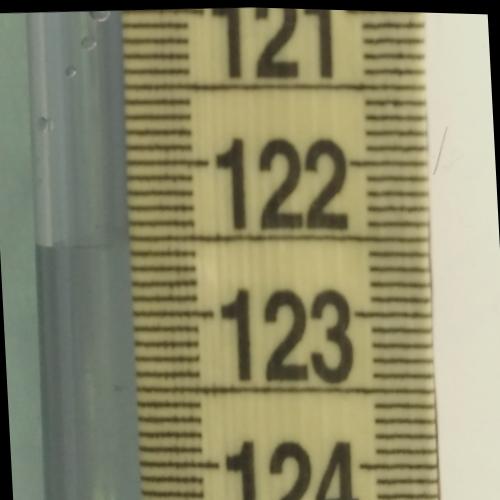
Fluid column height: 122.5 cm